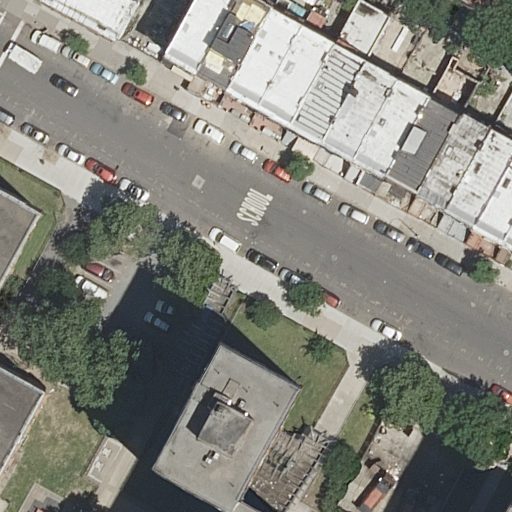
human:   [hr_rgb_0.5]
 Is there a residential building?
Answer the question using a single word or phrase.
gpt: yes

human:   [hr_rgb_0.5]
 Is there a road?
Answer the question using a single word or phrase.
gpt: yes

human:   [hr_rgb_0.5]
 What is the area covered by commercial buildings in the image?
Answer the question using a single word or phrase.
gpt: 0m2

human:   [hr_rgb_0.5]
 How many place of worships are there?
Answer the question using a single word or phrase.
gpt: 1

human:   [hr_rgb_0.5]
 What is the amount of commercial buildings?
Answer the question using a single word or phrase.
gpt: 0

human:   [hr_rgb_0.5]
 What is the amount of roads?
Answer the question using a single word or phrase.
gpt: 1

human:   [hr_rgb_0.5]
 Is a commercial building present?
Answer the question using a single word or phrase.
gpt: no

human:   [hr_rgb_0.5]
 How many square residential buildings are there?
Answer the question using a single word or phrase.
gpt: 0

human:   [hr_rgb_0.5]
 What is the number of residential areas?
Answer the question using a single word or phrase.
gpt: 1

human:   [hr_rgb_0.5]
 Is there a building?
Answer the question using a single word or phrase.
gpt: yes

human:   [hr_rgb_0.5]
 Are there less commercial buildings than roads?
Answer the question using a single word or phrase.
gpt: yes

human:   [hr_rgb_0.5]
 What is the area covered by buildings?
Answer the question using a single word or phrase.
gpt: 2598m2

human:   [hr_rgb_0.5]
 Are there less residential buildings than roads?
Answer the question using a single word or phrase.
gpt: no

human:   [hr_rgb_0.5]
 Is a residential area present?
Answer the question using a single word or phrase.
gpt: yes

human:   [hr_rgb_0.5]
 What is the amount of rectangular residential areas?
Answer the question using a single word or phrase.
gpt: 1

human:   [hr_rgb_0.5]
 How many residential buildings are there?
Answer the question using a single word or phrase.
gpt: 18

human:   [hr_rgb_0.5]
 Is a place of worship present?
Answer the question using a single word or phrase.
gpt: yes

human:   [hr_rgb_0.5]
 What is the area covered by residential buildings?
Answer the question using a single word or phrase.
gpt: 2598m2

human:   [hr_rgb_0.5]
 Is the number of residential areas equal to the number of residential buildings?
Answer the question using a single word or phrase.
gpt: no

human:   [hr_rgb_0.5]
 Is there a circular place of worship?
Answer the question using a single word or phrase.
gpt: no

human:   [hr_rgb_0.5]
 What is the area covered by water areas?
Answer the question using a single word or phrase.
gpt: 0m2

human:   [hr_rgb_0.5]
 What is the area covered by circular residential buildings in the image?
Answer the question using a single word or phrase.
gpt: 0m2

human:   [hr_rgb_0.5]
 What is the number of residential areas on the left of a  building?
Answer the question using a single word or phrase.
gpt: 1

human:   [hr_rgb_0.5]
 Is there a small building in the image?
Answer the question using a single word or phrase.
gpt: yes

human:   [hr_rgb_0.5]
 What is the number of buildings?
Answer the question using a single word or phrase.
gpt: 18

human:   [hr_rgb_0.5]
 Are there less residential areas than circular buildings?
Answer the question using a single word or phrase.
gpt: no

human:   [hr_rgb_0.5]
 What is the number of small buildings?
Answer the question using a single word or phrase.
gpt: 7

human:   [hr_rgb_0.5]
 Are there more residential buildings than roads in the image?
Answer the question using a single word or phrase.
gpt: yes

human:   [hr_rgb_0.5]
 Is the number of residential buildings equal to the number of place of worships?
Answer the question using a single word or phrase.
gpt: no

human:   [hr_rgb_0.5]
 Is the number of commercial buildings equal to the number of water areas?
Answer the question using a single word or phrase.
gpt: yes

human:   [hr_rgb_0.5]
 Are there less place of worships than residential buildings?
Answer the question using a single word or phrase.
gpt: yes

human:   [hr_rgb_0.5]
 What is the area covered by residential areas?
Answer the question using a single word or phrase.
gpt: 284m2

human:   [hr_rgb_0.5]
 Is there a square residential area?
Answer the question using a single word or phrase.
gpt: no

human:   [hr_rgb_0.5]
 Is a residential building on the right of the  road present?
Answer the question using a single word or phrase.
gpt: yes

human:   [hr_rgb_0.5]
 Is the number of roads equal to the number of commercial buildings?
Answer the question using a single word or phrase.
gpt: no

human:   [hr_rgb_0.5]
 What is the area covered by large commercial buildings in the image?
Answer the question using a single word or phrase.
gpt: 0m2

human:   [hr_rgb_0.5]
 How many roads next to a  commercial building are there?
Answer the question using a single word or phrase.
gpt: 0

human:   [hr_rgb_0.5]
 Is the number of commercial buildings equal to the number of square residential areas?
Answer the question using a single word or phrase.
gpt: yes

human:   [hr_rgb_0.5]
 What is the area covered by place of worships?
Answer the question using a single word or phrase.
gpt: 592m2

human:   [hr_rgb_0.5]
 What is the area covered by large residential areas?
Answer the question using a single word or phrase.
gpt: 0m2

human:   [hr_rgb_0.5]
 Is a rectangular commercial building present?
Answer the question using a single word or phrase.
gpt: no

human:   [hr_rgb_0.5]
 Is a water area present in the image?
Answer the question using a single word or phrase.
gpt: no

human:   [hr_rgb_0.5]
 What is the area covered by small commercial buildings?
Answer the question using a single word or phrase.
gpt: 0m2

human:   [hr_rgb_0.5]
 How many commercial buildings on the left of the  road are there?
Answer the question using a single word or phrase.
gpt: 0

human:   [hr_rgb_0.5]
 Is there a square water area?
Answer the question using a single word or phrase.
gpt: no

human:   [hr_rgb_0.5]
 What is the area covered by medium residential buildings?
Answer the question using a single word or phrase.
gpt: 1341m2

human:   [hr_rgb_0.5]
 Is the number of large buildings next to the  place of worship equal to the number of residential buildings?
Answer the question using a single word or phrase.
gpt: no

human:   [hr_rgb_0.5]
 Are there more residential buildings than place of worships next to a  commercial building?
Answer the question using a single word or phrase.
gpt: yes

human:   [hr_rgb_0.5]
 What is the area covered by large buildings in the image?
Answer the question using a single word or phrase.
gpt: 1129m2

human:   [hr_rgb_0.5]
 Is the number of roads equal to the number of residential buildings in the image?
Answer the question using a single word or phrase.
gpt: no

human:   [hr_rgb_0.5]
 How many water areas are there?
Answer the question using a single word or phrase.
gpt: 0

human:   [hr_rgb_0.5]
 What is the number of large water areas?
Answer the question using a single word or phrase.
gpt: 0

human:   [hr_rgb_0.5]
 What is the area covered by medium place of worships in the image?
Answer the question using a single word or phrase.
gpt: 0m2

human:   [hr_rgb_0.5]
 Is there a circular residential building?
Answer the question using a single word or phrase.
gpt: no

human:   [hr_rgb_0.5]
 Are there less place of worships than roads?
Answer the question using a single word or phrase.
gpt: no

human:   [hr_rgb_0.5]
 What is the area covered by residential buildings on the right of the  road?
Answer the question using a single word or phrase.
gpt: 1703m2

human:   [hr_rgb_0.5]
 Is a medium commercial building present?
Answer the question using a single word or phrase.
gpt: no

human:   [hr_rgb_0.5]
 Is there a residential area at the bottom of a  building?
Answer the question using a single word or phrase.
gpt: yes

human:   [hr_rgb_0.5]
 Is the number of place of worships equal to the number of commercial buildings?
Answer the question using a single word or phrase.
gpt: no

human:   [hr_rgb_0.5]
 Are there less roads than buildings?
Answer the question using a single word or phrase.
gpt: yes

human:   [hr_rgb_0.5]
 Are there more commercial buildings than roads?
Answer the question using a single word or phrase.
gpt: no

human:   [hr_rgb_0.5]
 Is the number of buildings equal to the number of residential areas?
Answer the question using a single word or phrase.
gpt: no

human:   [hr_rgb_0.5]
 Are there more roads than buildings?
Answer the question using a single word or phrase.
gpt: no

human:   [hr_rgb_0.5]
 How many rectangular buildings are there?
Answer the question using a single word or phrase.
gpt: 15